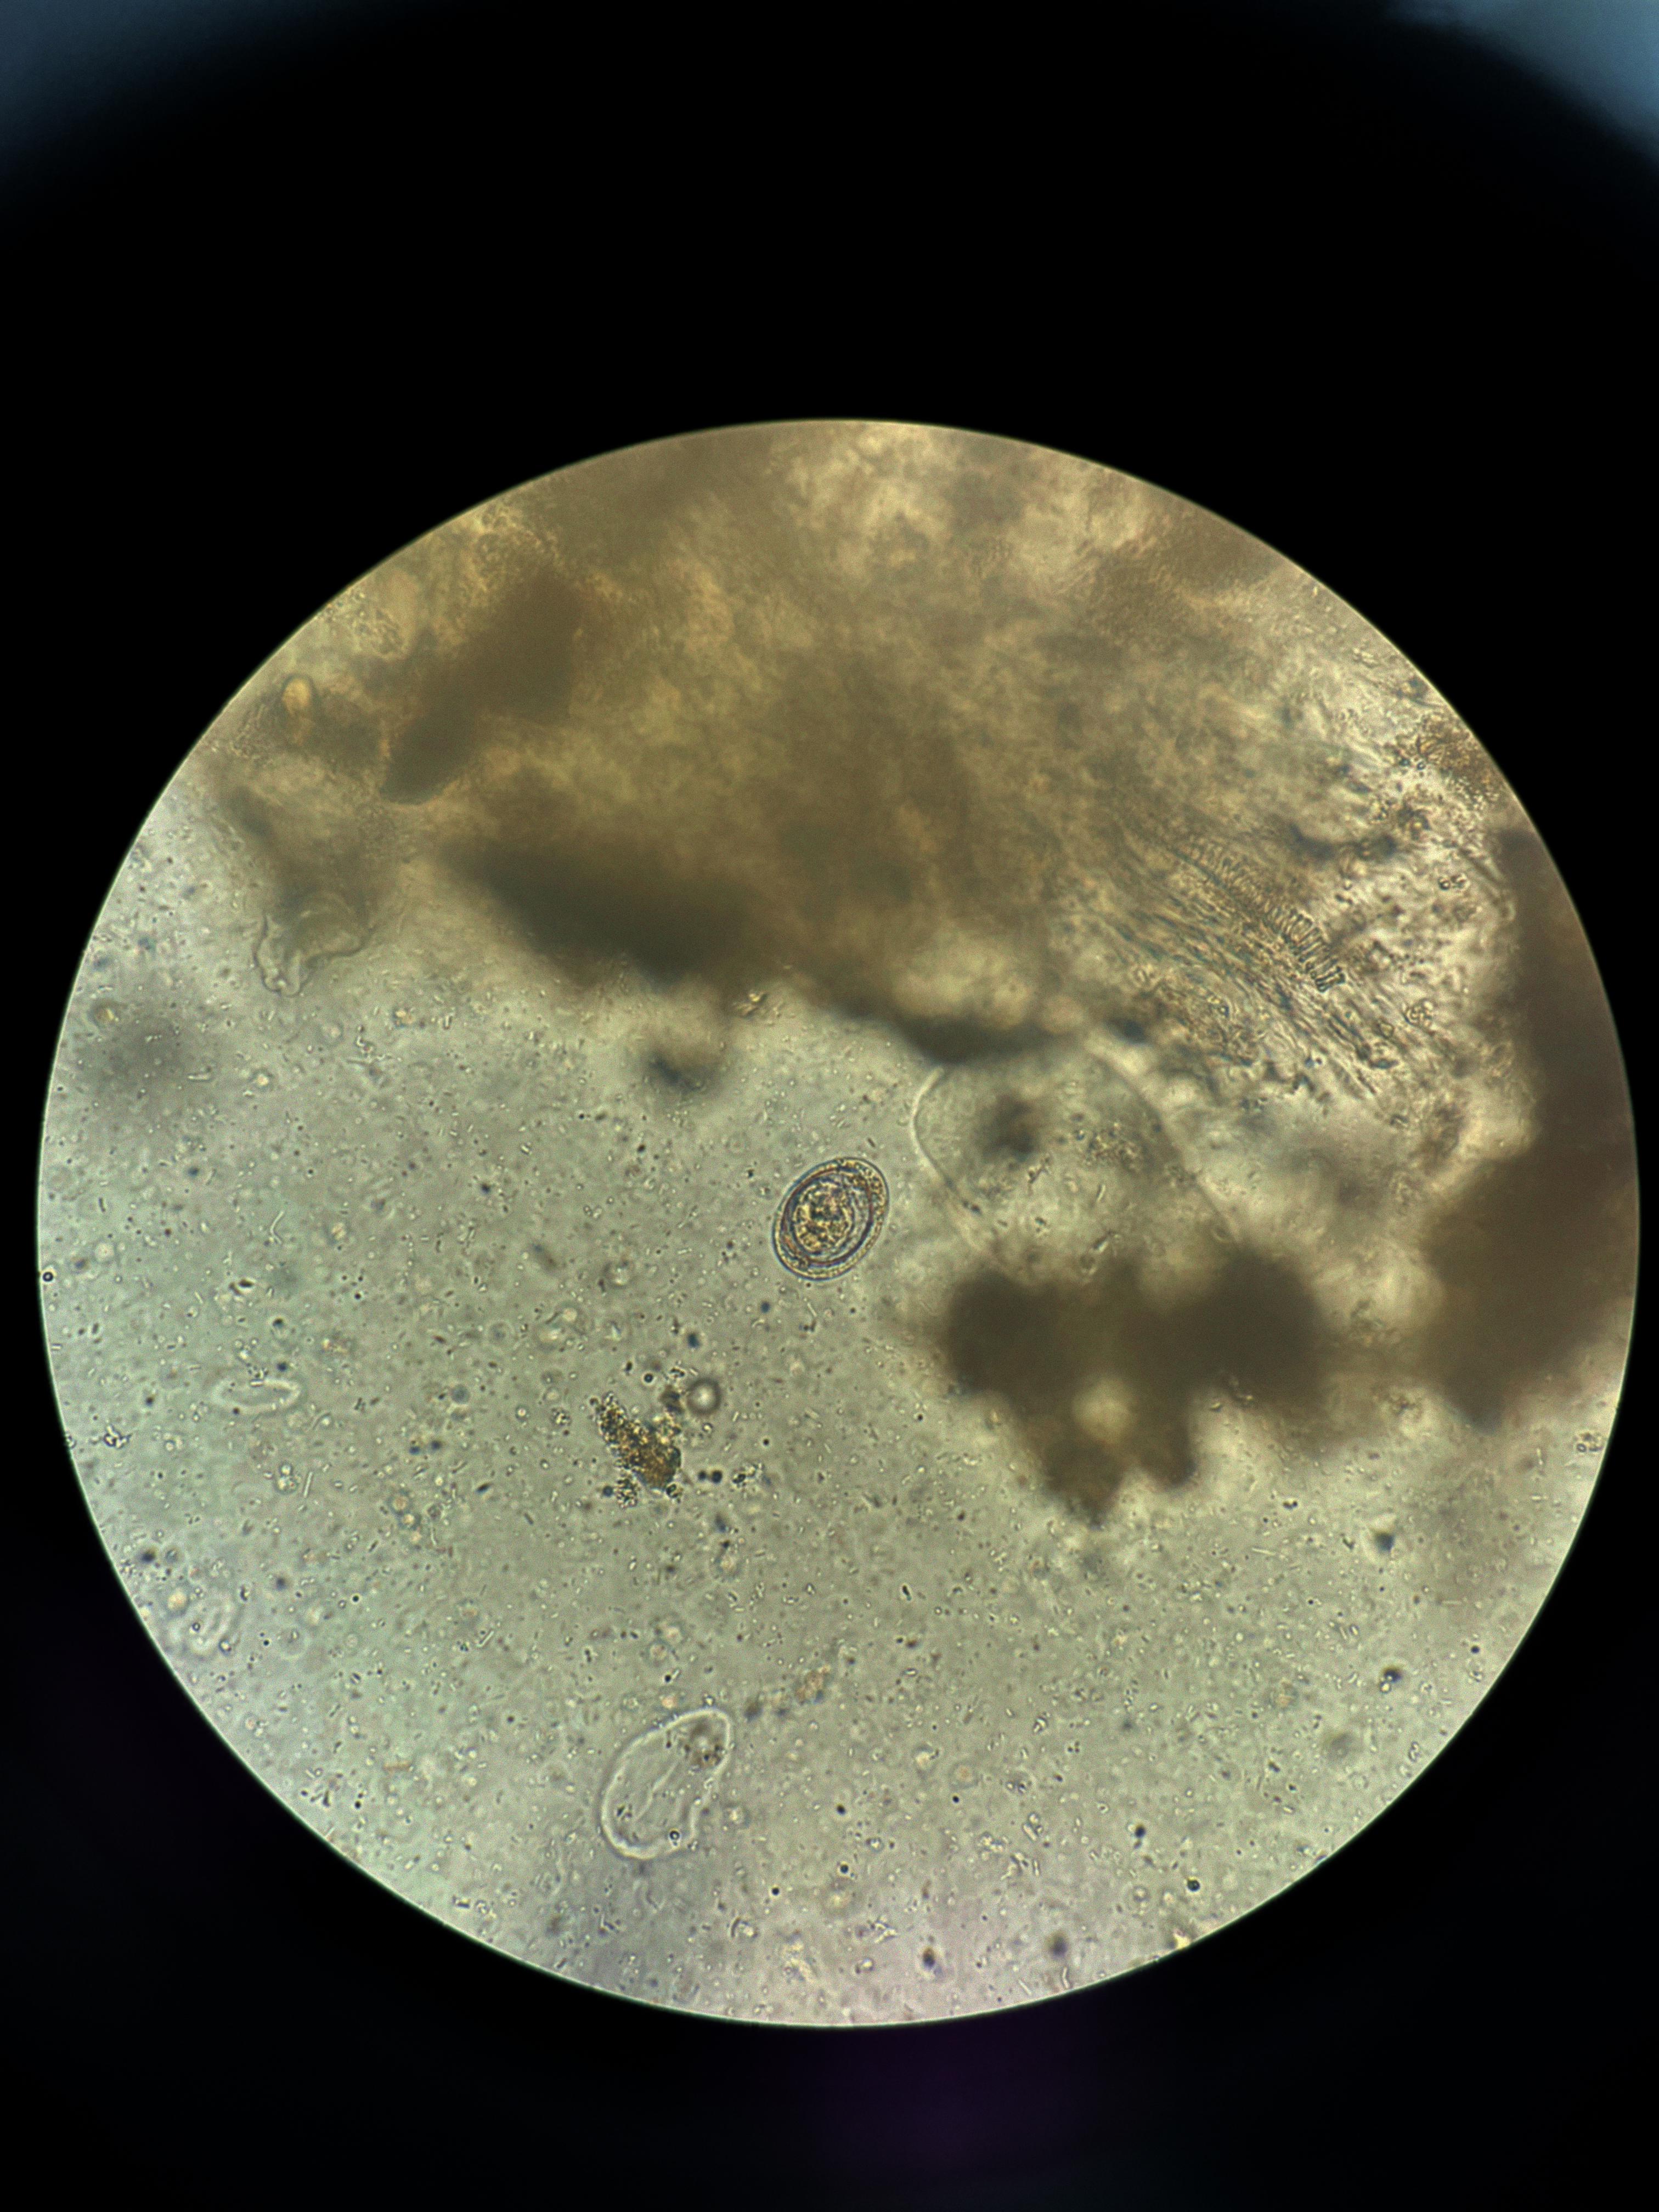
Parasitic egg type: Hymenolepis nana